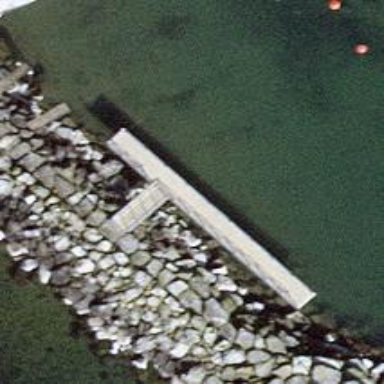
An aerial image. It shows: Man-made pier.